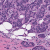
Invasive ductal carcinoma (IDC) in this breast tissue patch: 1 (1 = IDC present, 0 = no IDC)